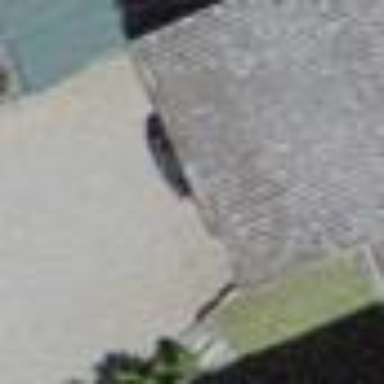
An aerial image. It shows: Garage building.